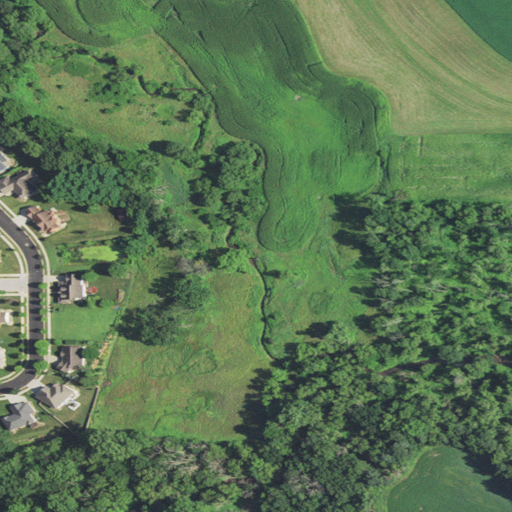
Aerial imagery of valley in Wisconsin named Long Coulee containing pasture, deciduous forest, cultivated crops, open development, mixed forest, low intensity development, and medium intensity development